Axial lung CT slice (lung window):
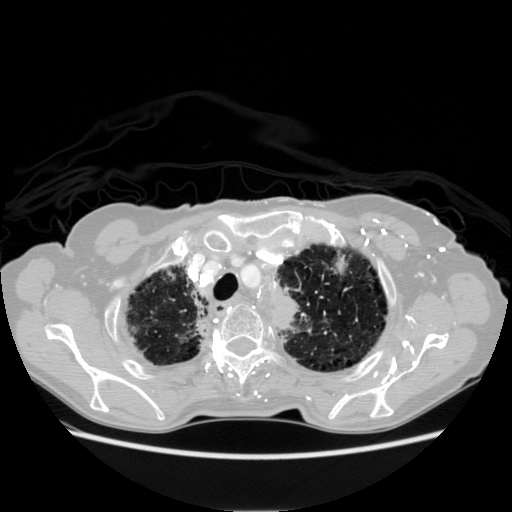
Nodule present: yes
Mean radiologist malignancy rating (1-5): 4